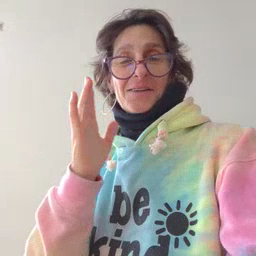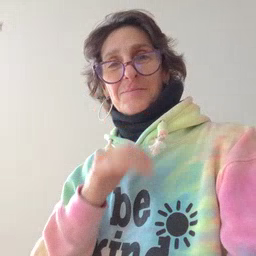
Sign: nap